Field crop: maize
Growth stage: 2
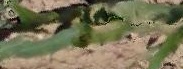
Species: maize